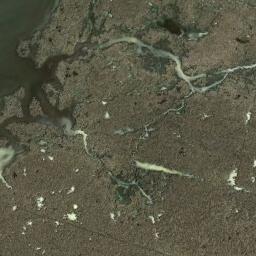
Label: wetland